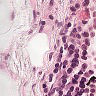
Metastatic tissue present: no